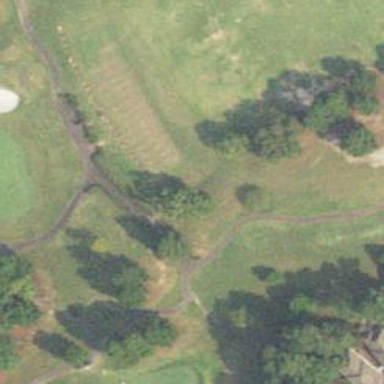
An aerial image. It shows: Golf cartpath that is also road path.